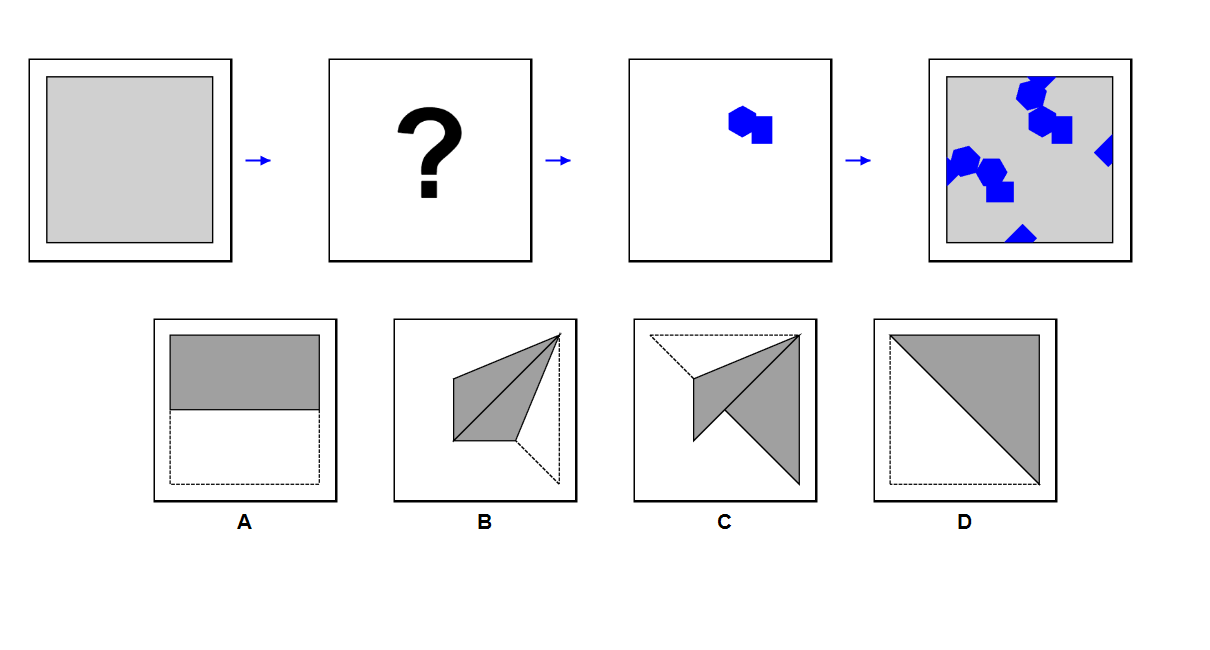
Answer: A